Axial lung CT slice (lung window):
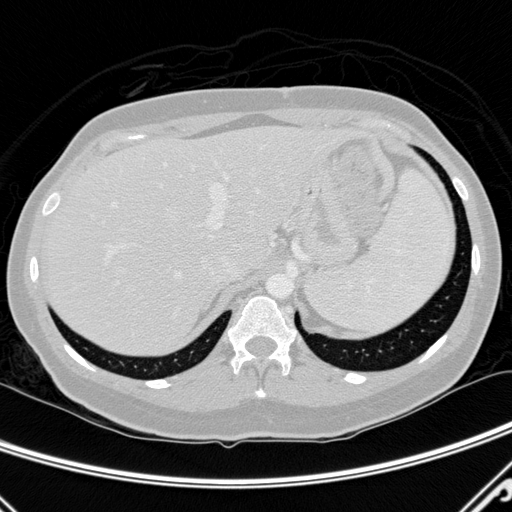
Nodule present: no